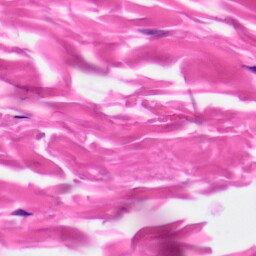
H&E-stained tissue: Skin